Question: Iam trying to use AOL openid, nut am getting "AOL is unable to verify this website"
can somebody tell me the steps to avoid this error, what should I don on my end.
If there is some sample code please share it - thanks in advance

Regards,
Navin
---
George thank you for you answer, however I have issue in make it work, my xrds file as follows
'''
<?php
header('Content-type: application/xrds+xml');
$xrdstext = "<?xml version="1.0" encoding="UTF-8"?>
";
$xrdstext =$xrdstext . "<xrds:XRDS";
$xrdstext =$xrdstext ." xmlns:xrds="xri://$xrds"";
$xrdstext =$xrdstext ." xmlns:openid="http://openid.net/xmlns/1.0"";
$xrdstext =$xrdstext ." xmlns="xri://$xrd*($v*2.0)">
";
$xrdstext =$xrdstext ."<XRD>
";
$xrdstext =$xrdstext ."<Service xmlns="xri://$xrd*($v*2.0)">
";
$xrdstext =$xrdstext ."<Type>http://specs.openid.net/auth/2.0/return_to</Type>
";
$xrdstext =$xrdstext ."<URI>http://localhost:56709/myproject/socialoauth.aspx</URI>
";
$xrdstext =$xrdstext ."</Service>
";
$xrdstext =$xrdstext ."</XRD>
";
$xrdstext =$xrdstext ."</xrds:XRDS>";
echo $xrdstext;
?>
'''
and my request url is
<URL>
am not sure what am doing wrong
please help...
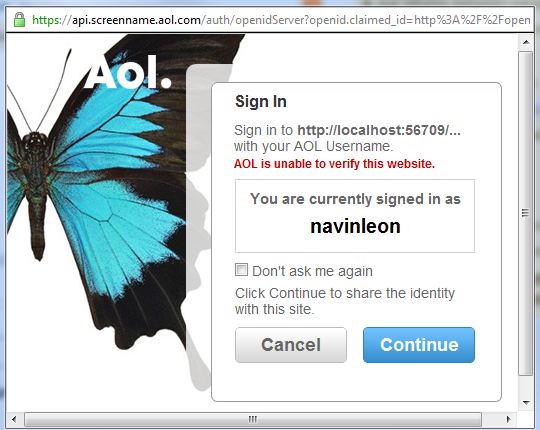
Answer: So the reason for this error is that AOL is unable to verify the Rely Party return_to URL (per section 13 of the OpenID 2 spec <URL>. This step is performed to protect the user from an attack where the realm specified doesn't match the return_to URL.
To get rid of this error, you need to support XRDS discovery via the specified realm string. Based on the screenshot, this just means adding support into the server running on localhost.
Basically, an HTTP request to <URL> with an Accept HTTP header of application/xrds+xml should return either a response HTTP header of X-XRDS-Location with a value specifying the location of the XRDS file, or it can return the XRDS document directly.
The XRDS document should look something like this...
'''
<?xml version="1.0" encoding="UTF-8"?>
<xrds:XRDS
xmlns:xrds="xri://$xrds"
xmlns:openid="http://openid.net/xmlns/1.0"
xmlns="xri://$xrd*($v*2.0)">
<XRD>
<Service xmlns="xri://$xrd*($v*2.0)">
<Type>http://specs.openid.net/auth/2.0/return_to</Type>
<URI>http://localhost:56709/return_to/url/path</URI>
</Service>
</XRD>
</xrds:XRDS>
'''
NOTE: HTTP requests to localhost will fail as it's not possible to reach that site. The warning will continue until the XRDS document is deployed to a reachable site.